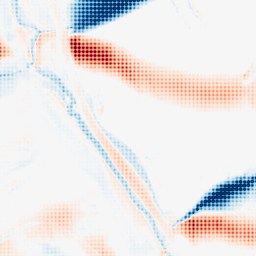
Category: morphological
Decomposition family: morphological_ellipse
Decomposition parameters: operation: average
width: 50
height: 10
Upsampling method: sinc_blackman
Upsampling parameters: scale: 4
kernel_size: 4
Upsampling scale: 4